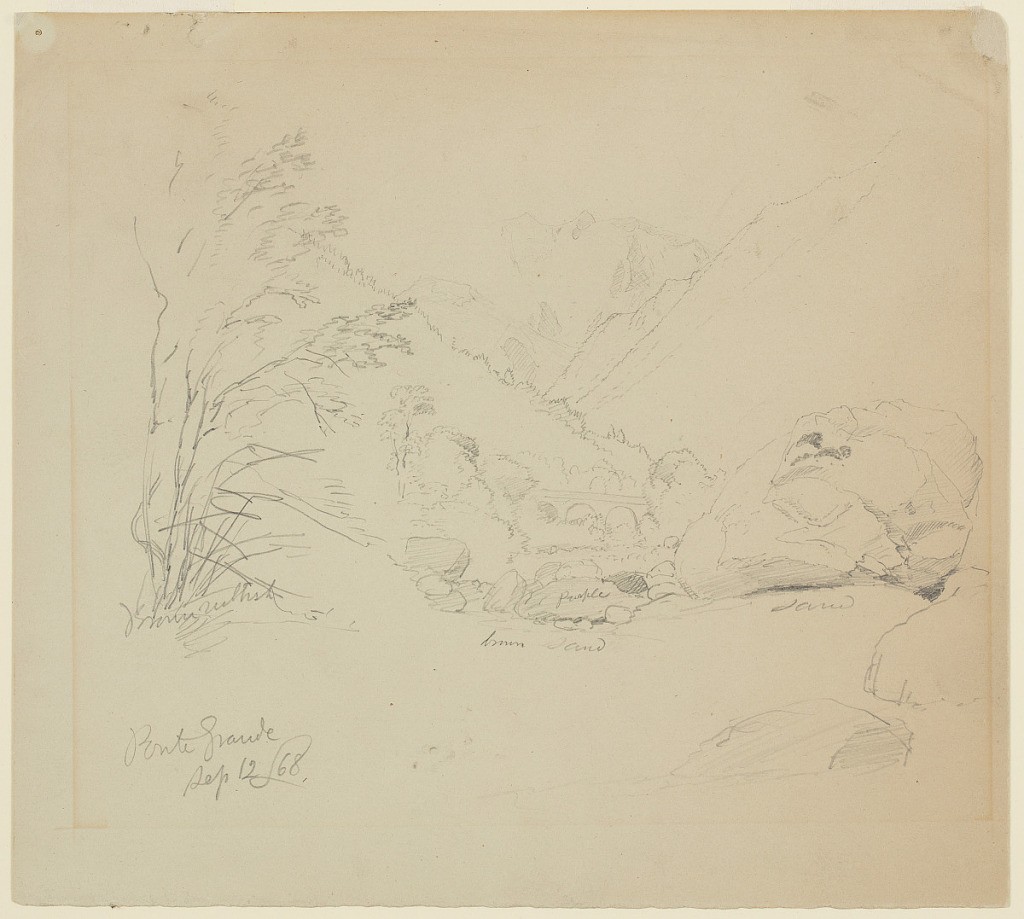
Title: Monte Rosa and a Bridge near Pontegrande, Italy
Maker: Frederic Edwin Church, American, 1826–1900
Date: September 12, 1868
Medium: Graphite on light brown wove paper
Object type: drawing
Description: Landscape sketch showing a view of the mountain known as Monte Rose and a bridge in a valley near the town of Pontegrande, Italy. In the foreground, the sandy bed of a stream is flanked by boulders at right and a group of small trees at left. The stream continues into the middle distance, where it is spanned by a bridge with multiple arches at center. The valley's heavily wooded and steep mountainsides ascend to the upper corners at left and right. In the background at center, the rugged and snow-capped summits of Monte Rosa loom over the scene.